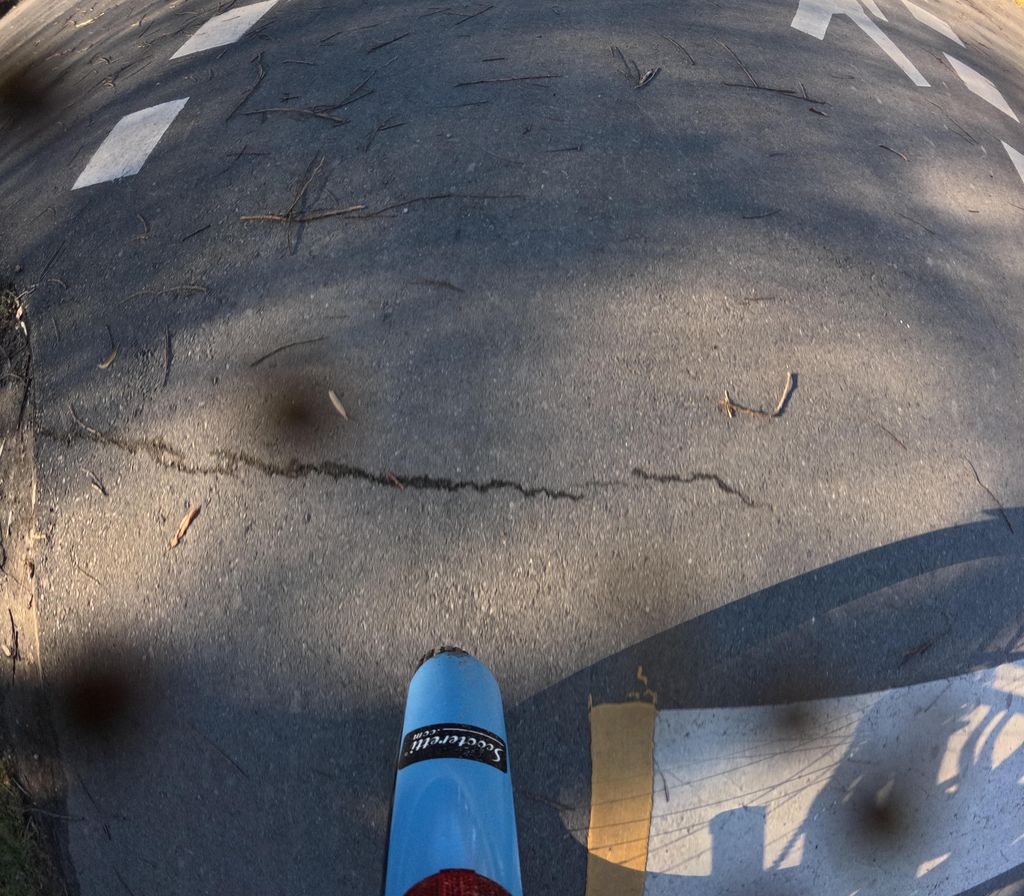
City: ottawa-gatineau